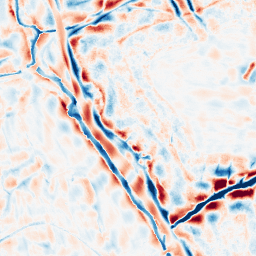
Category: wavelet
Decomposition family: wavelet_biorthogonal
Decomposition parameters: wavelet: bior3.5
level: 4
Upsampling method: bicubic
Upsampling parameters: scale: 4
Upsampling scale: 4